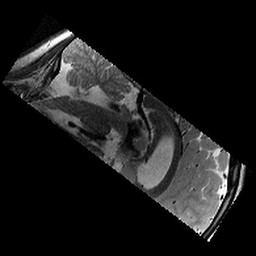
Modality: T2w
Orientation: sagittal
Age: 9
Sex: female
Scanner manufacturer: siemens
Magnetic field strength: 3 T
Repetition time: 9.23 s
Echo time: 0.067 s